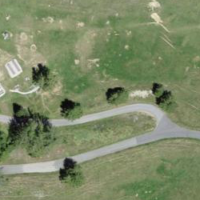
EUNIS habitat code: 23
Species observed at this site:
Eresus kollari
Issoria lathonia
Carduelis citrinella
Erebia alberganus
Certhia familiaris
Cyaniris semiargus
Turdus viscivorus
Carduelis carduelis